Interaction volume radius: 5 \u00c5
Interaction volume height: 15 \u00c5
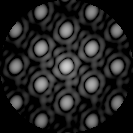
Disorder parameter: 0.07258